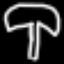
Label: mushroom